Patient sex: F
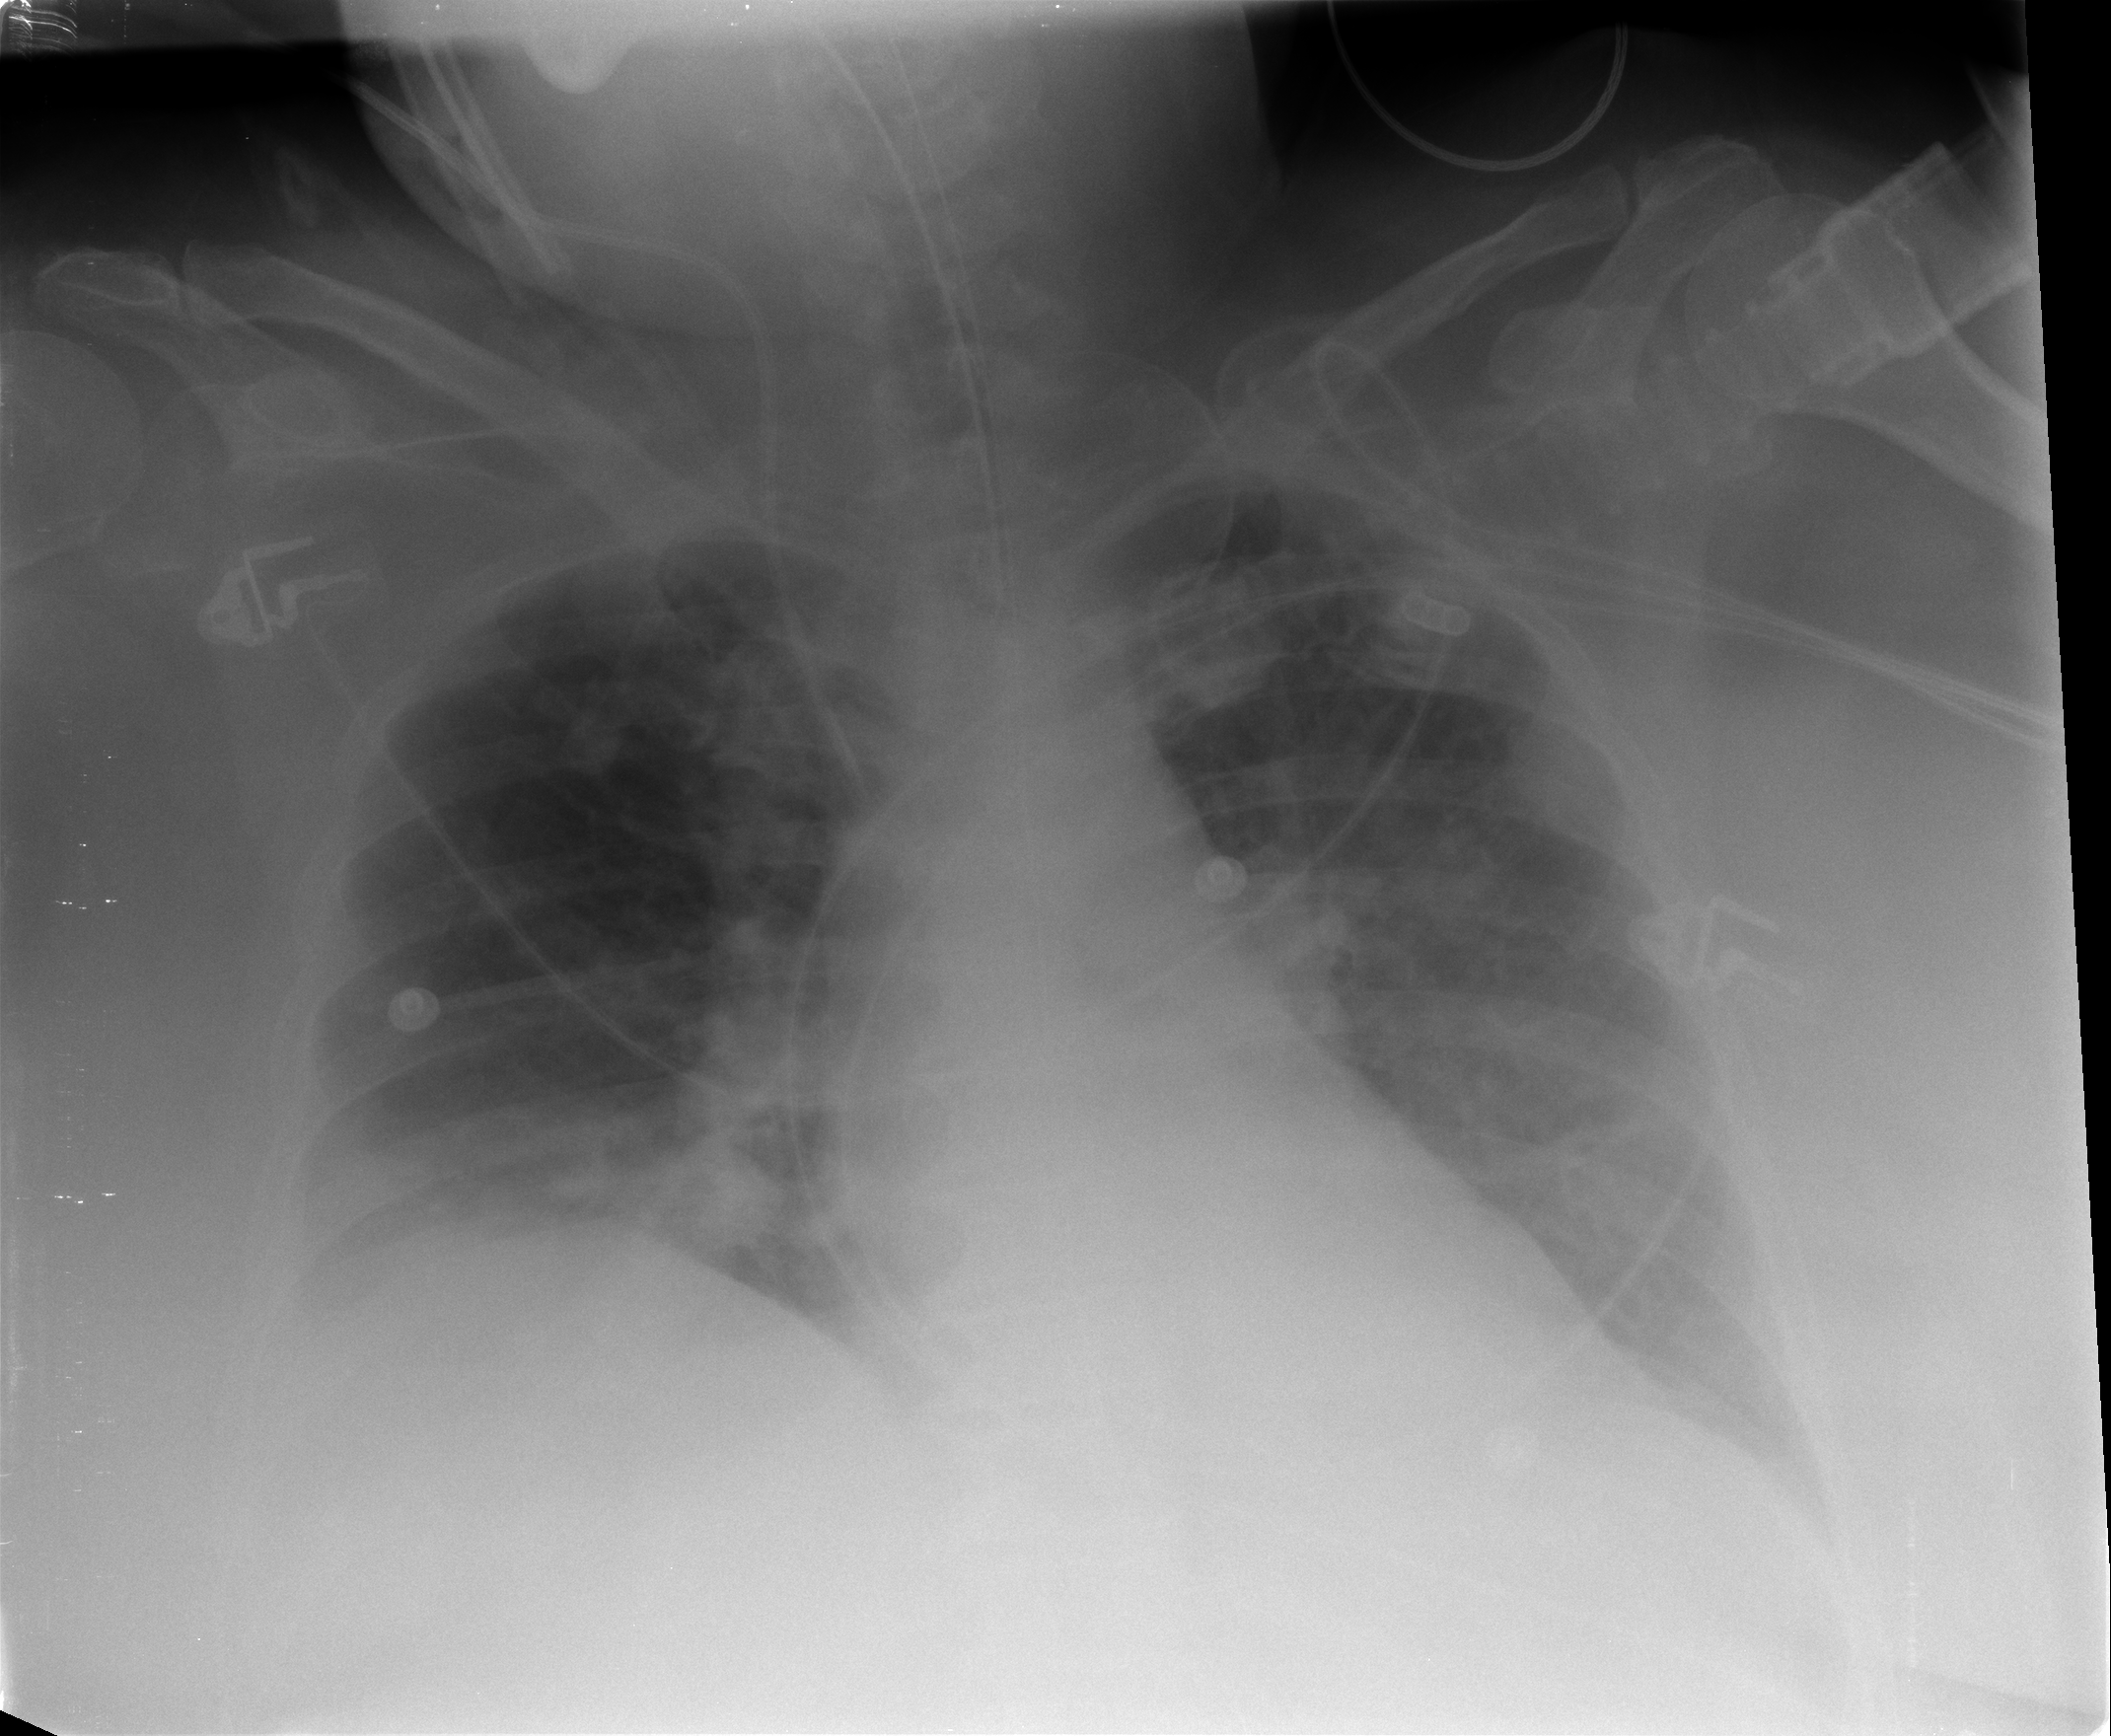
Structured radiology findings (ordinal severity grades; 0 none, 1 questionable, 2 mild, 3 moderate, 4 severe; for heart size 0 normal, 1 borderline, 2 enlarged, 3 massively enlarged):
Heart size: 1
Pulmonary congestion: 2
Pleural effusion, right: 2
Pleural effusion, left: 0
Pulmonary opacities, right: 0
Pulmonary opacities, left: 0
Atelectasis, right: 2
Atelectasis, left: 2